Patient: sex F, age 71
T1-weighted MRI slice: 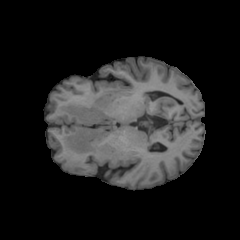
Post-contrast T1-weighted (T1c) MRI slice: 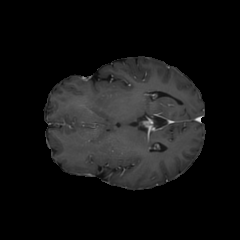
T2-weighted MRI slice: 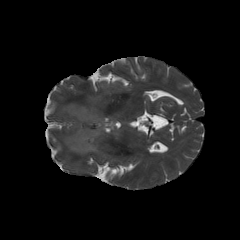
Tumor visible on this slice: yes
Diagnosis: Glioblastoma, IDH-wildtype
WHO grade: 4